Interaction volume radius: 10 \u00c5
Interaction volume height: 20 \u00c5
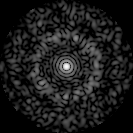
Disorder parameter: 0.8405